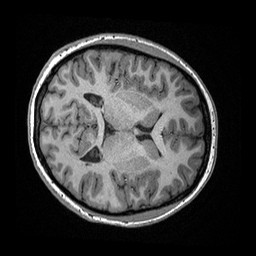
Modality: T1w
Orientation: axial
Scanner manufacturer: ge
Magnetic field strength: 3 T
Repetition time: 2.349 s
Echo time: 0.002968 s